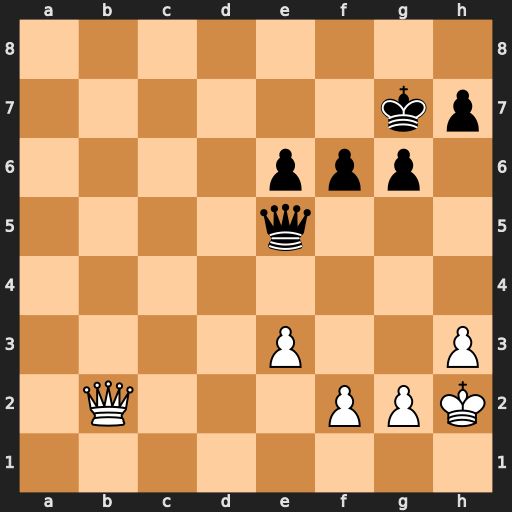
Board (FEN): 8/6kp/4ppp1/4q3/8/4P2P/1Q3PPK/8
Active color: w
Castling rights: -
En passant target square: -
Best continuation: Qxe5 fxe5 Kg3 Kf6 Kf3 Kf5 g4+ Kf6 h4